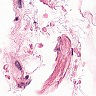
Metastatic tissue present: no